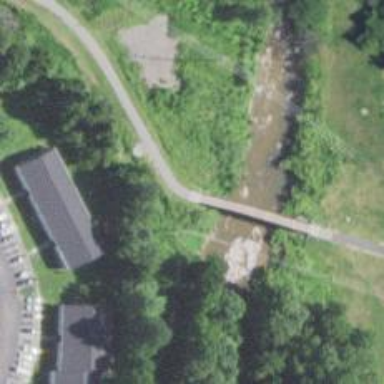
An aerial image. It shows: Bridge over cycleway.